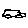
Label: car